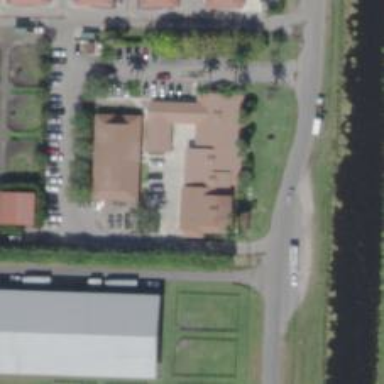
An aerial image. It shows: Healthcare clinic.